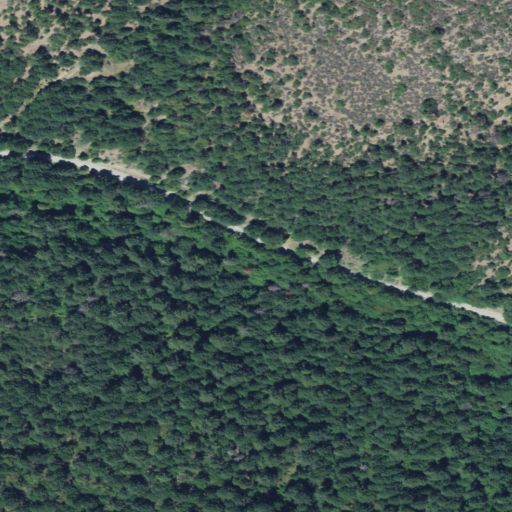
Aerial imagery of valley in Oregon named Bear Hunt Gulch containing evergreen forest, shrub, open development, deciduous forest, and low intensity development